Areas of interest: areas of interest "Suzhou Art Metropolis"
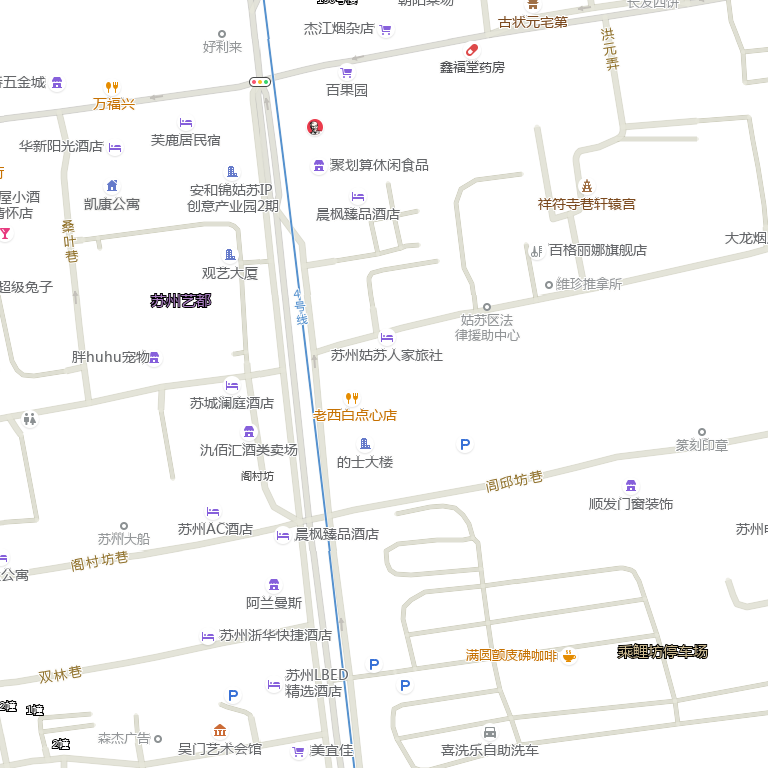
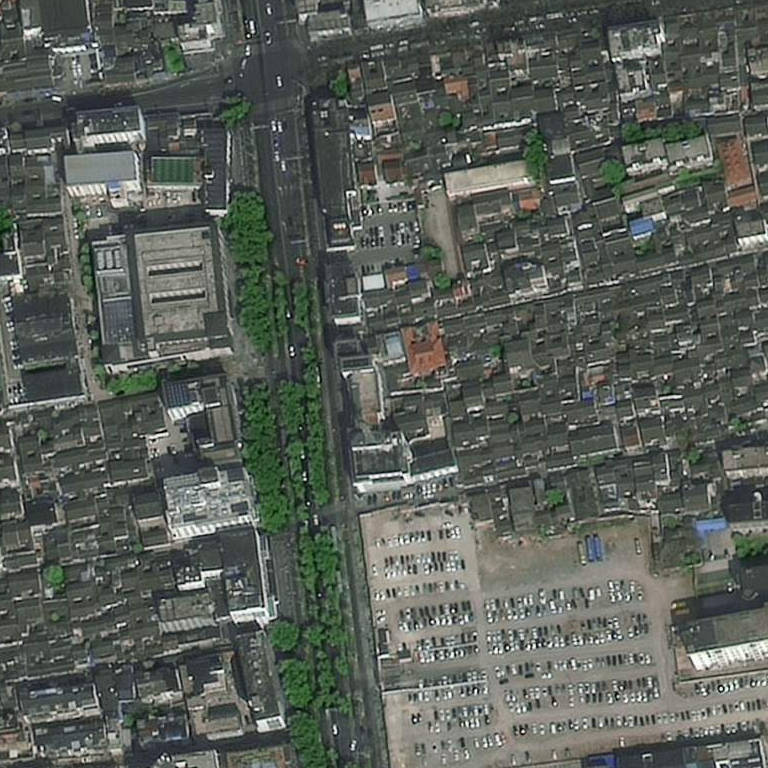